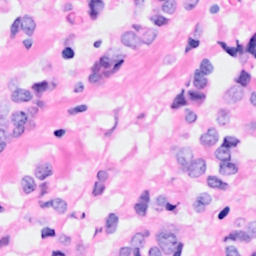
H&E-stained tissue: Breast